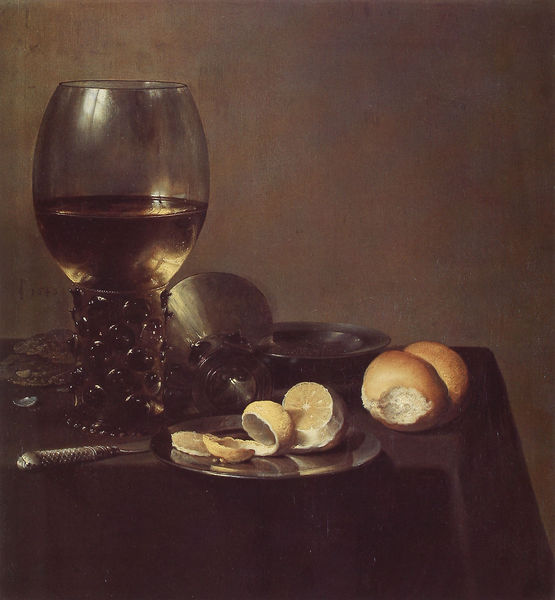
Titel: Imbiß mit großem Römer und liegendem Berkemeier
Künstler: Pieter Claesz
Institution: Würzburg, Martin-Wagner-Museum der Universität
Schlagwörter: dunkel, gemälde, wasser, gelb, glas, grau, orange, schwarz, tisch, beige, gläser, wand, messer, schale, silber, teller, tischdecke, öl, spiegelung, kelch, decke, frucht, stilleben, stillleben, wein, reflexe, brot, silberteller, metallteller, schwart, edelstein, reflex, muscheln, pokal, zitrone, noppen, zitronenschale, brötchen, semmel, ei, geschälte zitrone, angebissenes brötchen, schälmesser